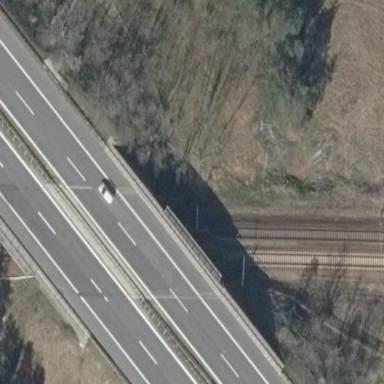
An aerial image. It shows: It's motorway area.